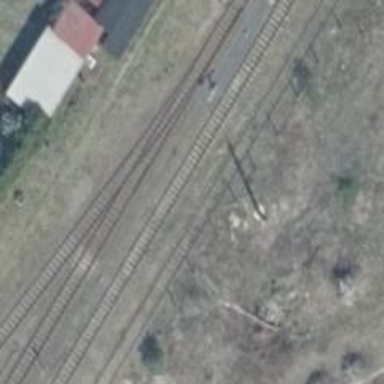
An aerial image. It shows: Preserved rail yard. The yard contains railway tracks.